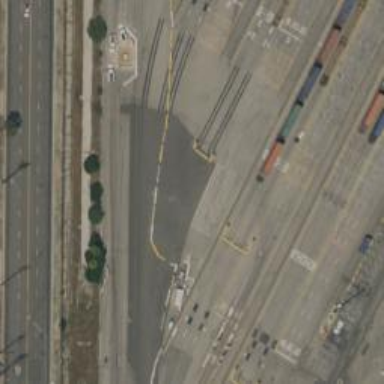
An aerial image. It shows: Railway yard used for servicing trains.